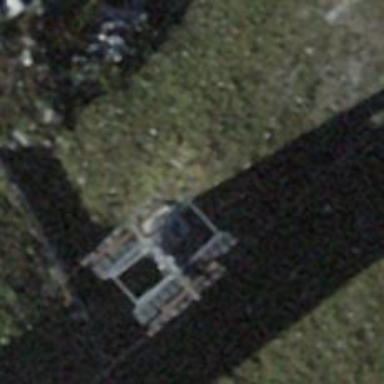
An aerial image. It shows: Pylon used for aerialway.